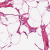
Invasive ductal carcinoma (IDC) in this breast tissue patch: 0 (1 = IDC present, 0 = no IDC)